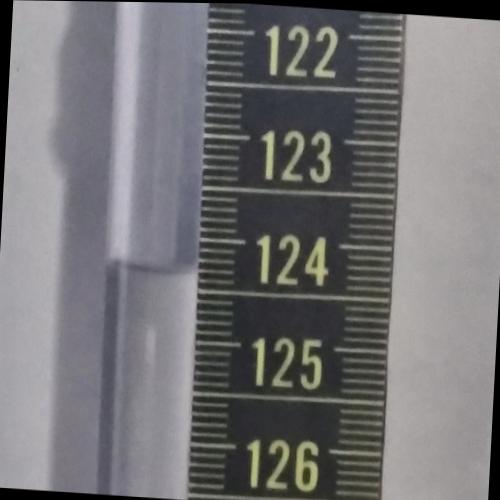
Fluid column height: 124.3 cm